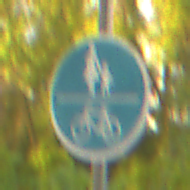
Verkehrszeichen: GemeinsamerGehUndRadweg
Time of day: SunriseSunset
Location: Outdoor (RoadRail)
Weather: Clear
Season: NotSpecified
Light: Natural